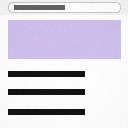
Screen state: on